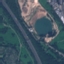
Land use / land cover class: Highway